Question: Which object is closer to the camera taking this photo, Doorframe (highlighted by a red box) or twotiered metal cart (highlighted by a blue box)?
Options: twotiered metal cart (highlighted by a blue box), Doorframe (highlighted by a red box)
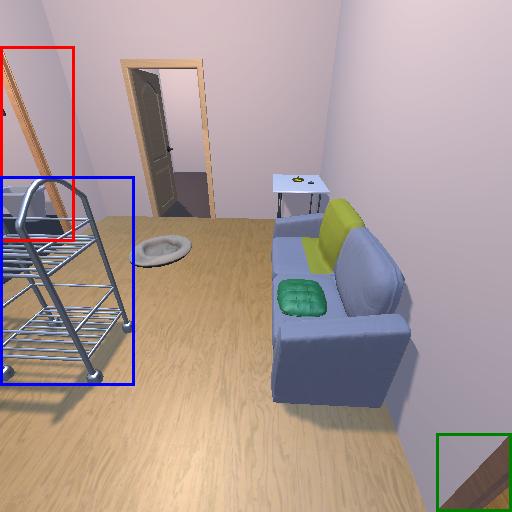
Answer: twotiered metal cart (highlighted by a blue box)